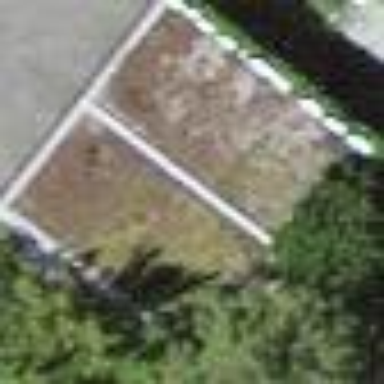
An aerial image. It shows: Garage.